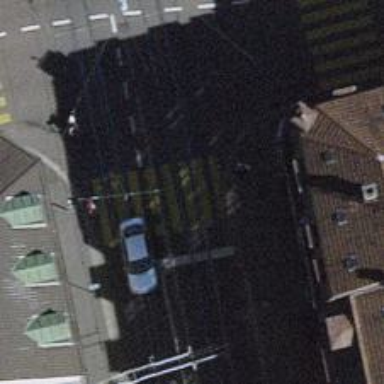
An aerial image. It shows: Tram railway crossing.